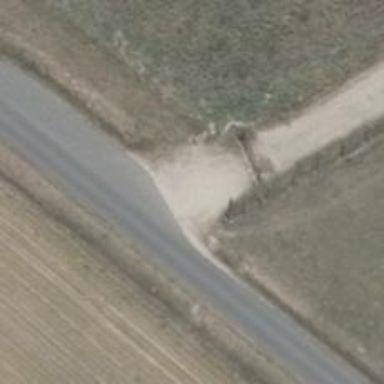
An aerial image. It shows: Gravel driveway with grade 2 track type.